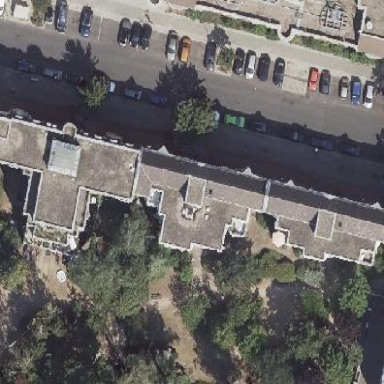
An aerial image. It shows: Part of building.